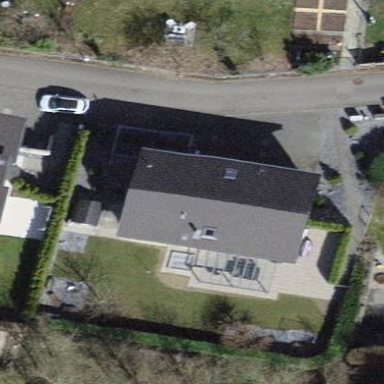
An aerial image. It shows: Residential building.